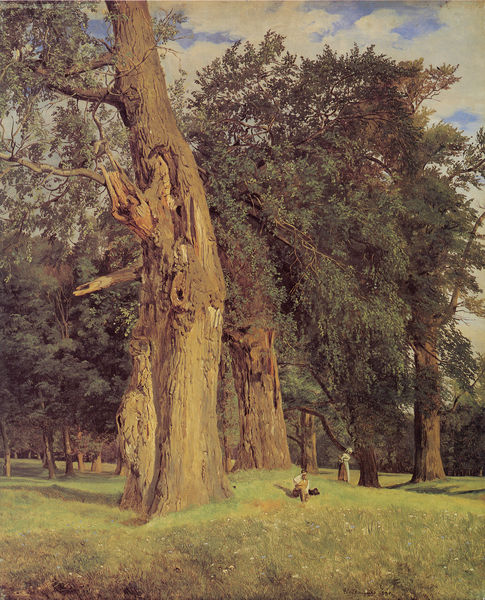
Titel: Alte Ulmen im Prater
Künstler: Ferdinand Georg Waldmüller
Standort: Hamburg
Institution: Kunsthalle
Schlagwörter: baum, blau, blätter, gemälde, gruppe, himmel, laub, mann, schatten, weiß, wolken, baumstämme, bäume, gelb, grün, landschaft, menschen, ocker, sitzen, äste, blumen, braun, frau, grau, hell, holz, licht, anlage, gras, park, wiese, wolke, haube, malerei, rock, alt, mensch, stehen, tot, bild, schauen, öl, ast, baumstamm, erde, gräser, horizont, hügel, natur, stamm, weide, wind, zweige, sonne, boden, gold, sitzend, kind, paar, tal, wald, genre, kinder, deutschland, schürze, sommer, wellen, ruhen, ansicht, trocken, sonnenlicht, tag, kahl, landschaftsmalerei, idylle, arbeiter, böschung, romantik, stämme, wetter, maler, lichteinfall, junge, grass, grun, ruine, belichtung, bücken, knochig, krank, tageslicht, lichtung, knien, biedermeier, kaputt, astloch, kiefer, holzfäller, blitz, geäst, rinde, nadelbäume, trees, zerstört, eiche, knorrig, spaziergänger, forest, freien, baumrinde, gänseblümchen, schief, ausruhen, astgabel, weise, couple, blitzeinschlag, morsch, meadow, anhühe, sonneneinfall, ruhend, wies, peace, abgestorben, suchend, abgebrochen, gänseblumen, narben, äaste, windbruch, date, zerborsten, atmospärisch, blitzschaden, espalten, gewitterschaden, naturalistsch, rüsten, stammg, ulmen, 19th century, baumgreis, abgebrochene äste